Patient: sex M, age 34
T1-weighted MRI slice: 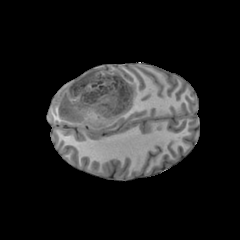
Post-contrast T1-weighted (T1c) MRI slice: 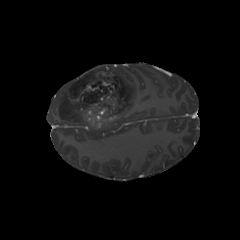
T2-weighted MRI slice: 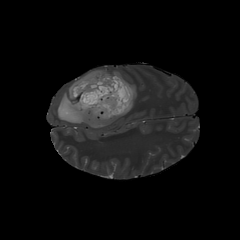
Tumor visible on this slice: yes
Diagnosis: Astrocytoma, IDH-mutant
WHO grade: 4